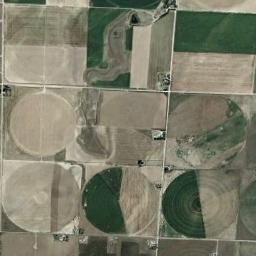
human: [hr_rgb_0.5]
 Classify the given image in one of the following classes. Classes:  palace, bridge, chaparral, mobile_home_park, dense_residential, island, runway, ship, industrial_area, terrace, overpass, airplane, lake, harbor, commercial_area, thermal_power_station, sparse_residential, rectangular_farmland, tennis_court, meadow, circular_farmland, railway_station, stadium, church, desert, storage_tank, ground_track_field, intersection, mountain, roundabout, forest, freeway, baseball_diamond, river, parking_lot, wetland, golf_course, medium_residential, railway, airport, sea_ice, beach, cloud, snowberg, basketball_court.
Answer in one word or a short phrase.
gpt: circular_farmland